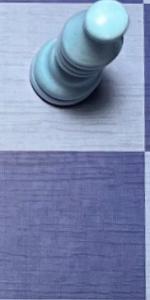
Label: Empty